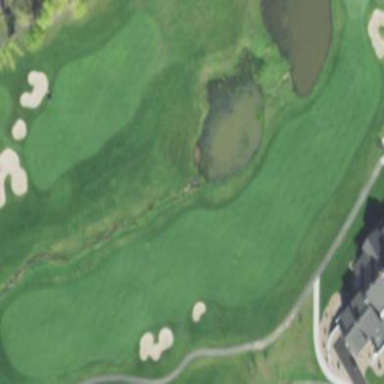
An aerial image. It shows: Scenic golf fairway.